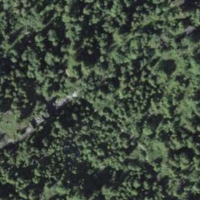
EUNIS habitat code: 26
Species observed at this site:
Centaurea scabiosa
Rubus saxatilis
Dryas octopetala
Vaccinium vitis-idaea
Hedysarum hedysaroides
Phyteuma orbiculare